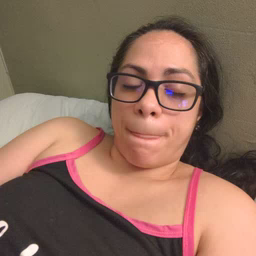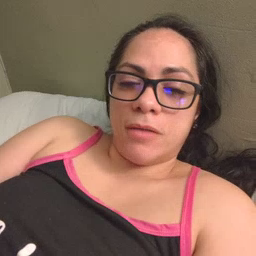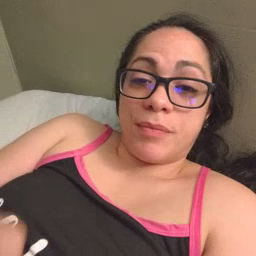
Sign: hide